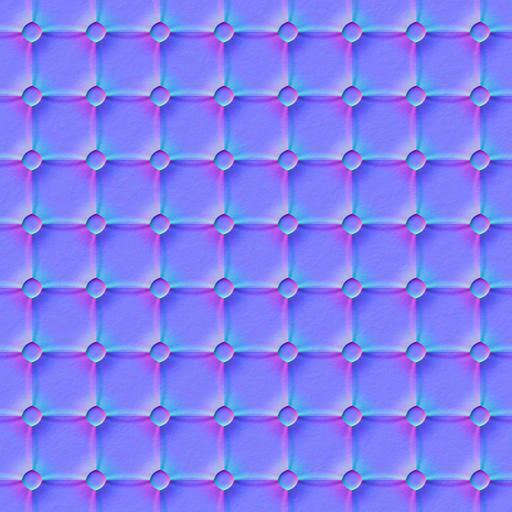
couch dark leather red sofa